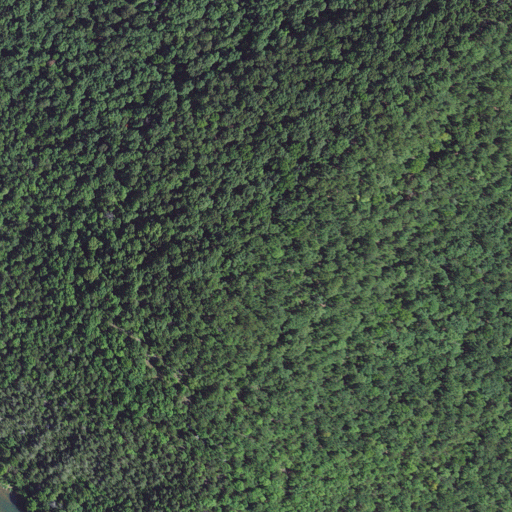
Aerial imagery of mountain in Arkansas named Flower Pot Point containing deciduous forest, evergreen forest, and mixed forest